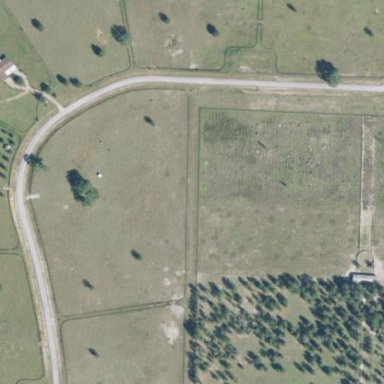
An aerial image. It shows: Farmyard area.